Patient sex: M
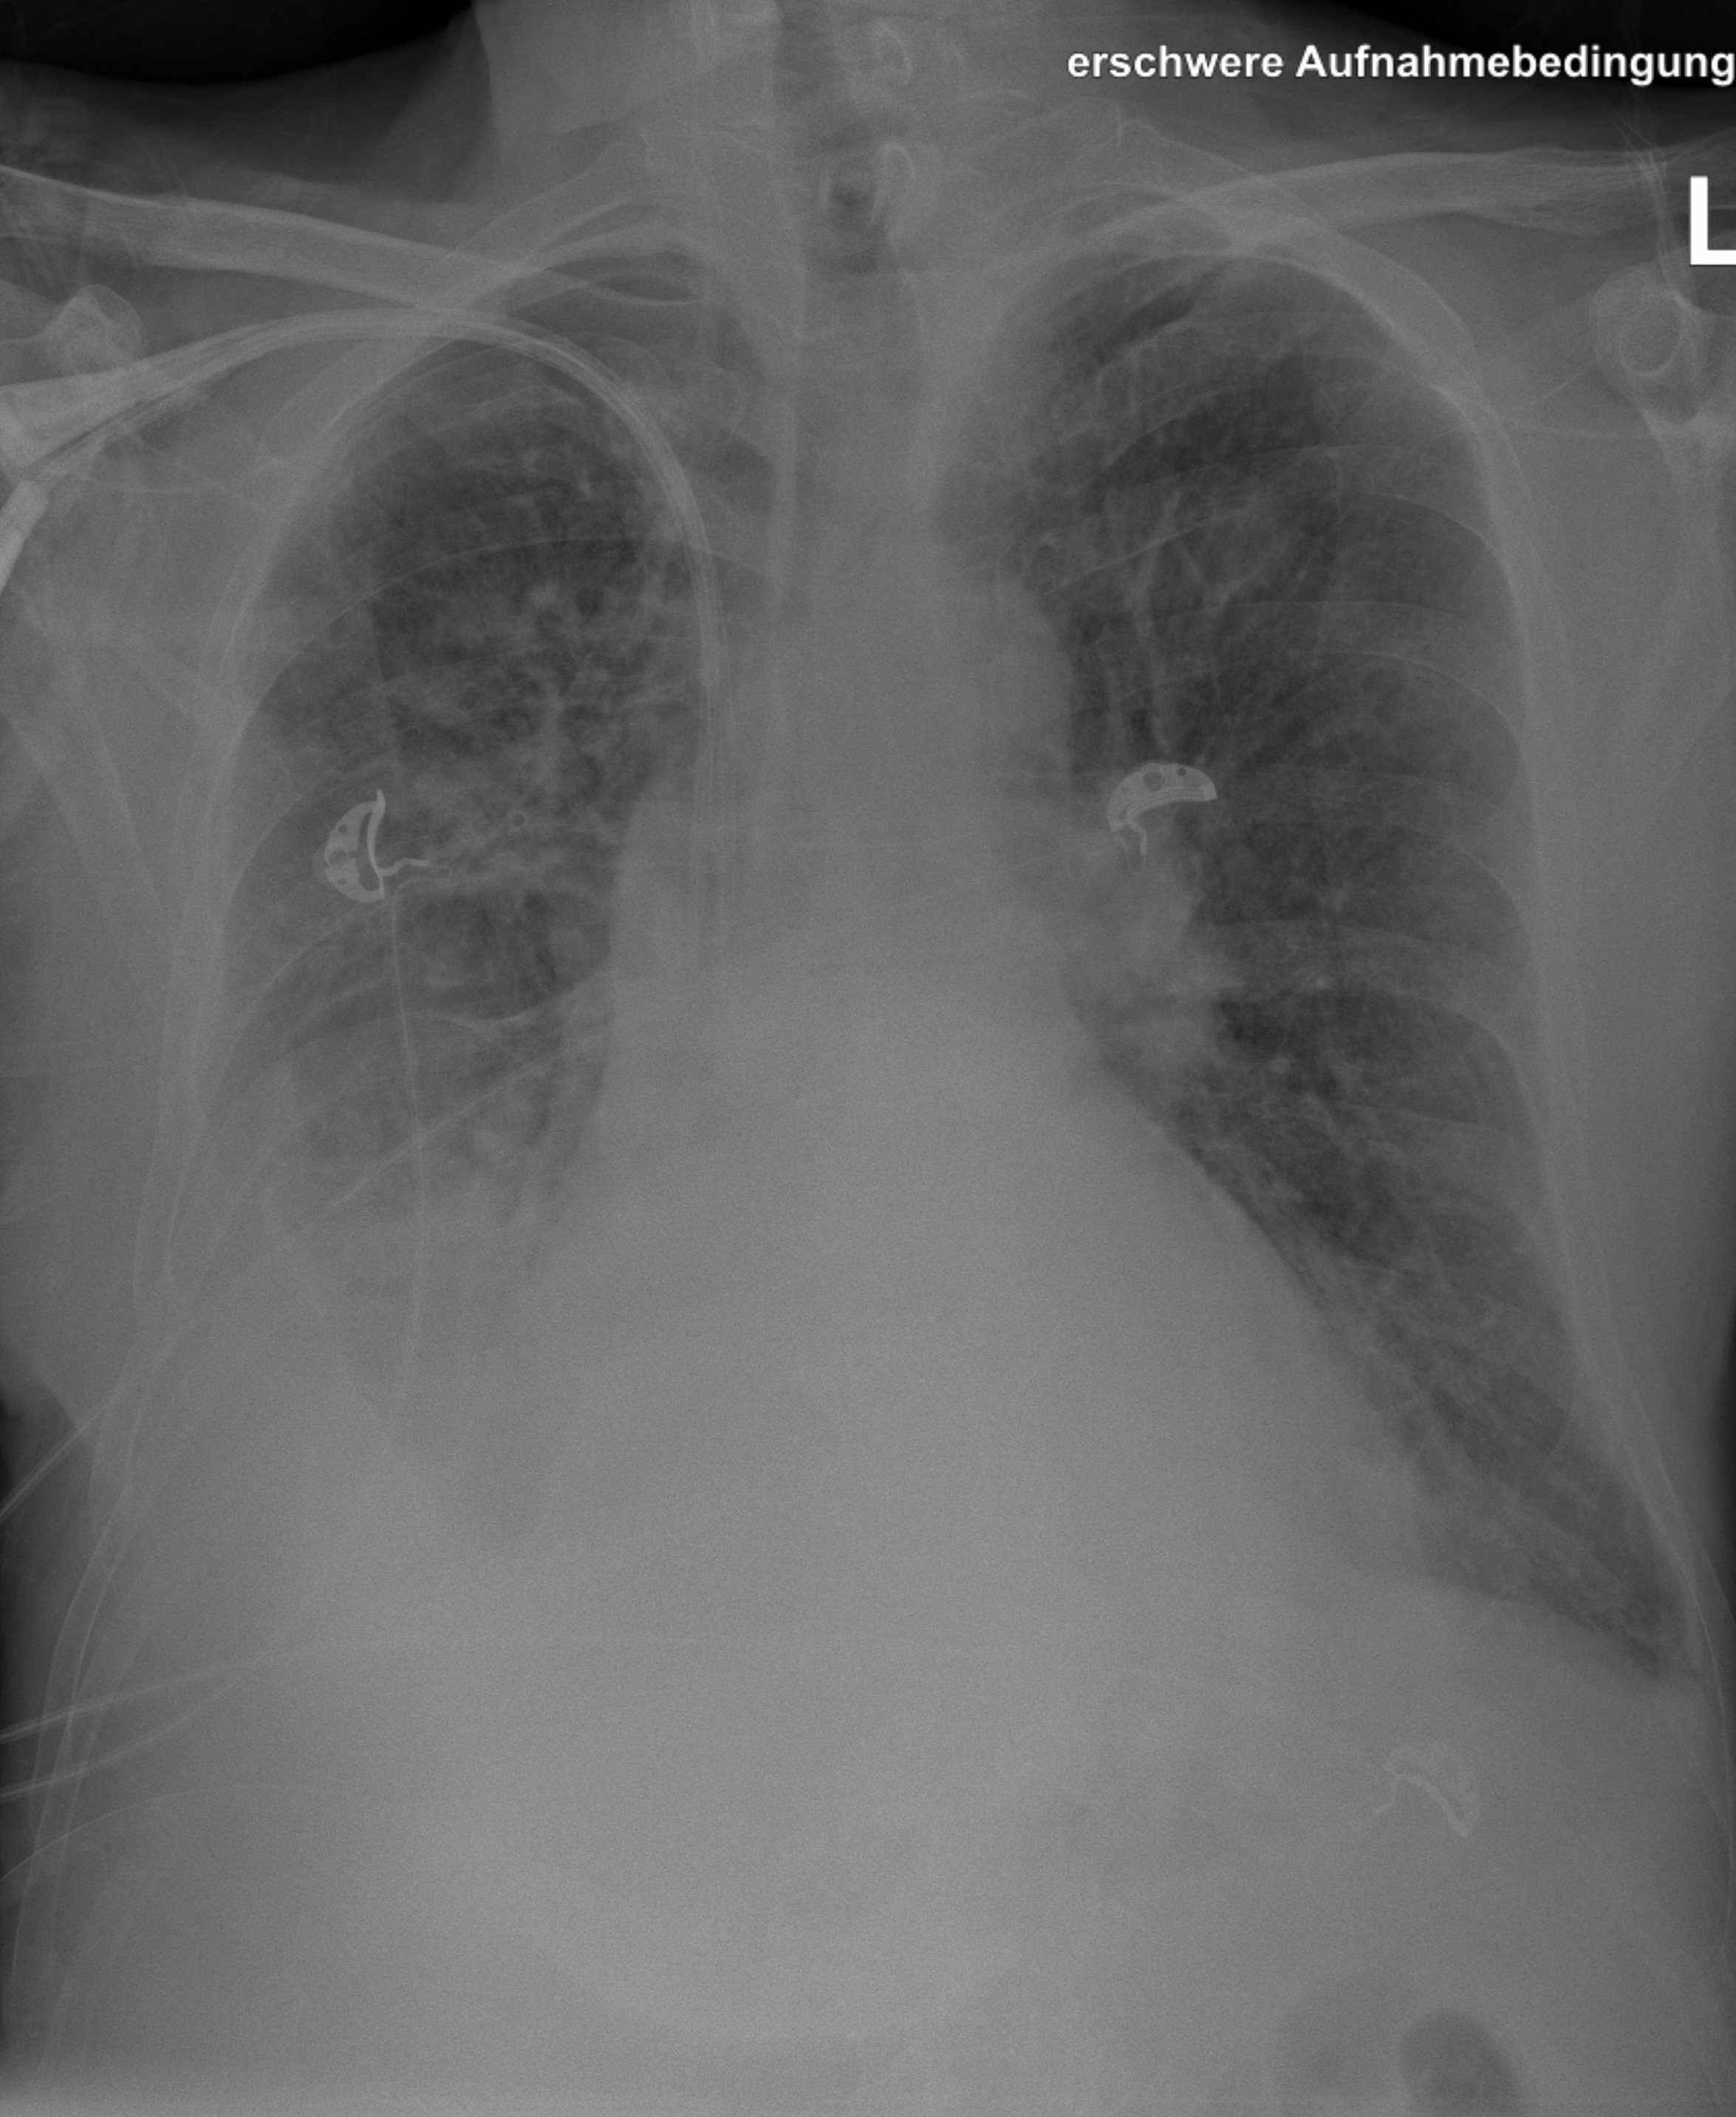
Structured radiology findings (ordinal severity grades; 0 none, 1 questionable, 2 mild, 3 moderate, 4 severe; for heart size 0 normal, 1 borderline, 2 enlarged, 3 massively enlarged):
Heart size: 1
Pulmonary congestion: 2
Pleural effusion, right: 3
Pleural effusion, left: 1
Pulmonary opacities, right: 3
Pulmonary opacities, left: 2
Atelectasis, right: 3
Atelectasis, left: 2